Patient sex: M
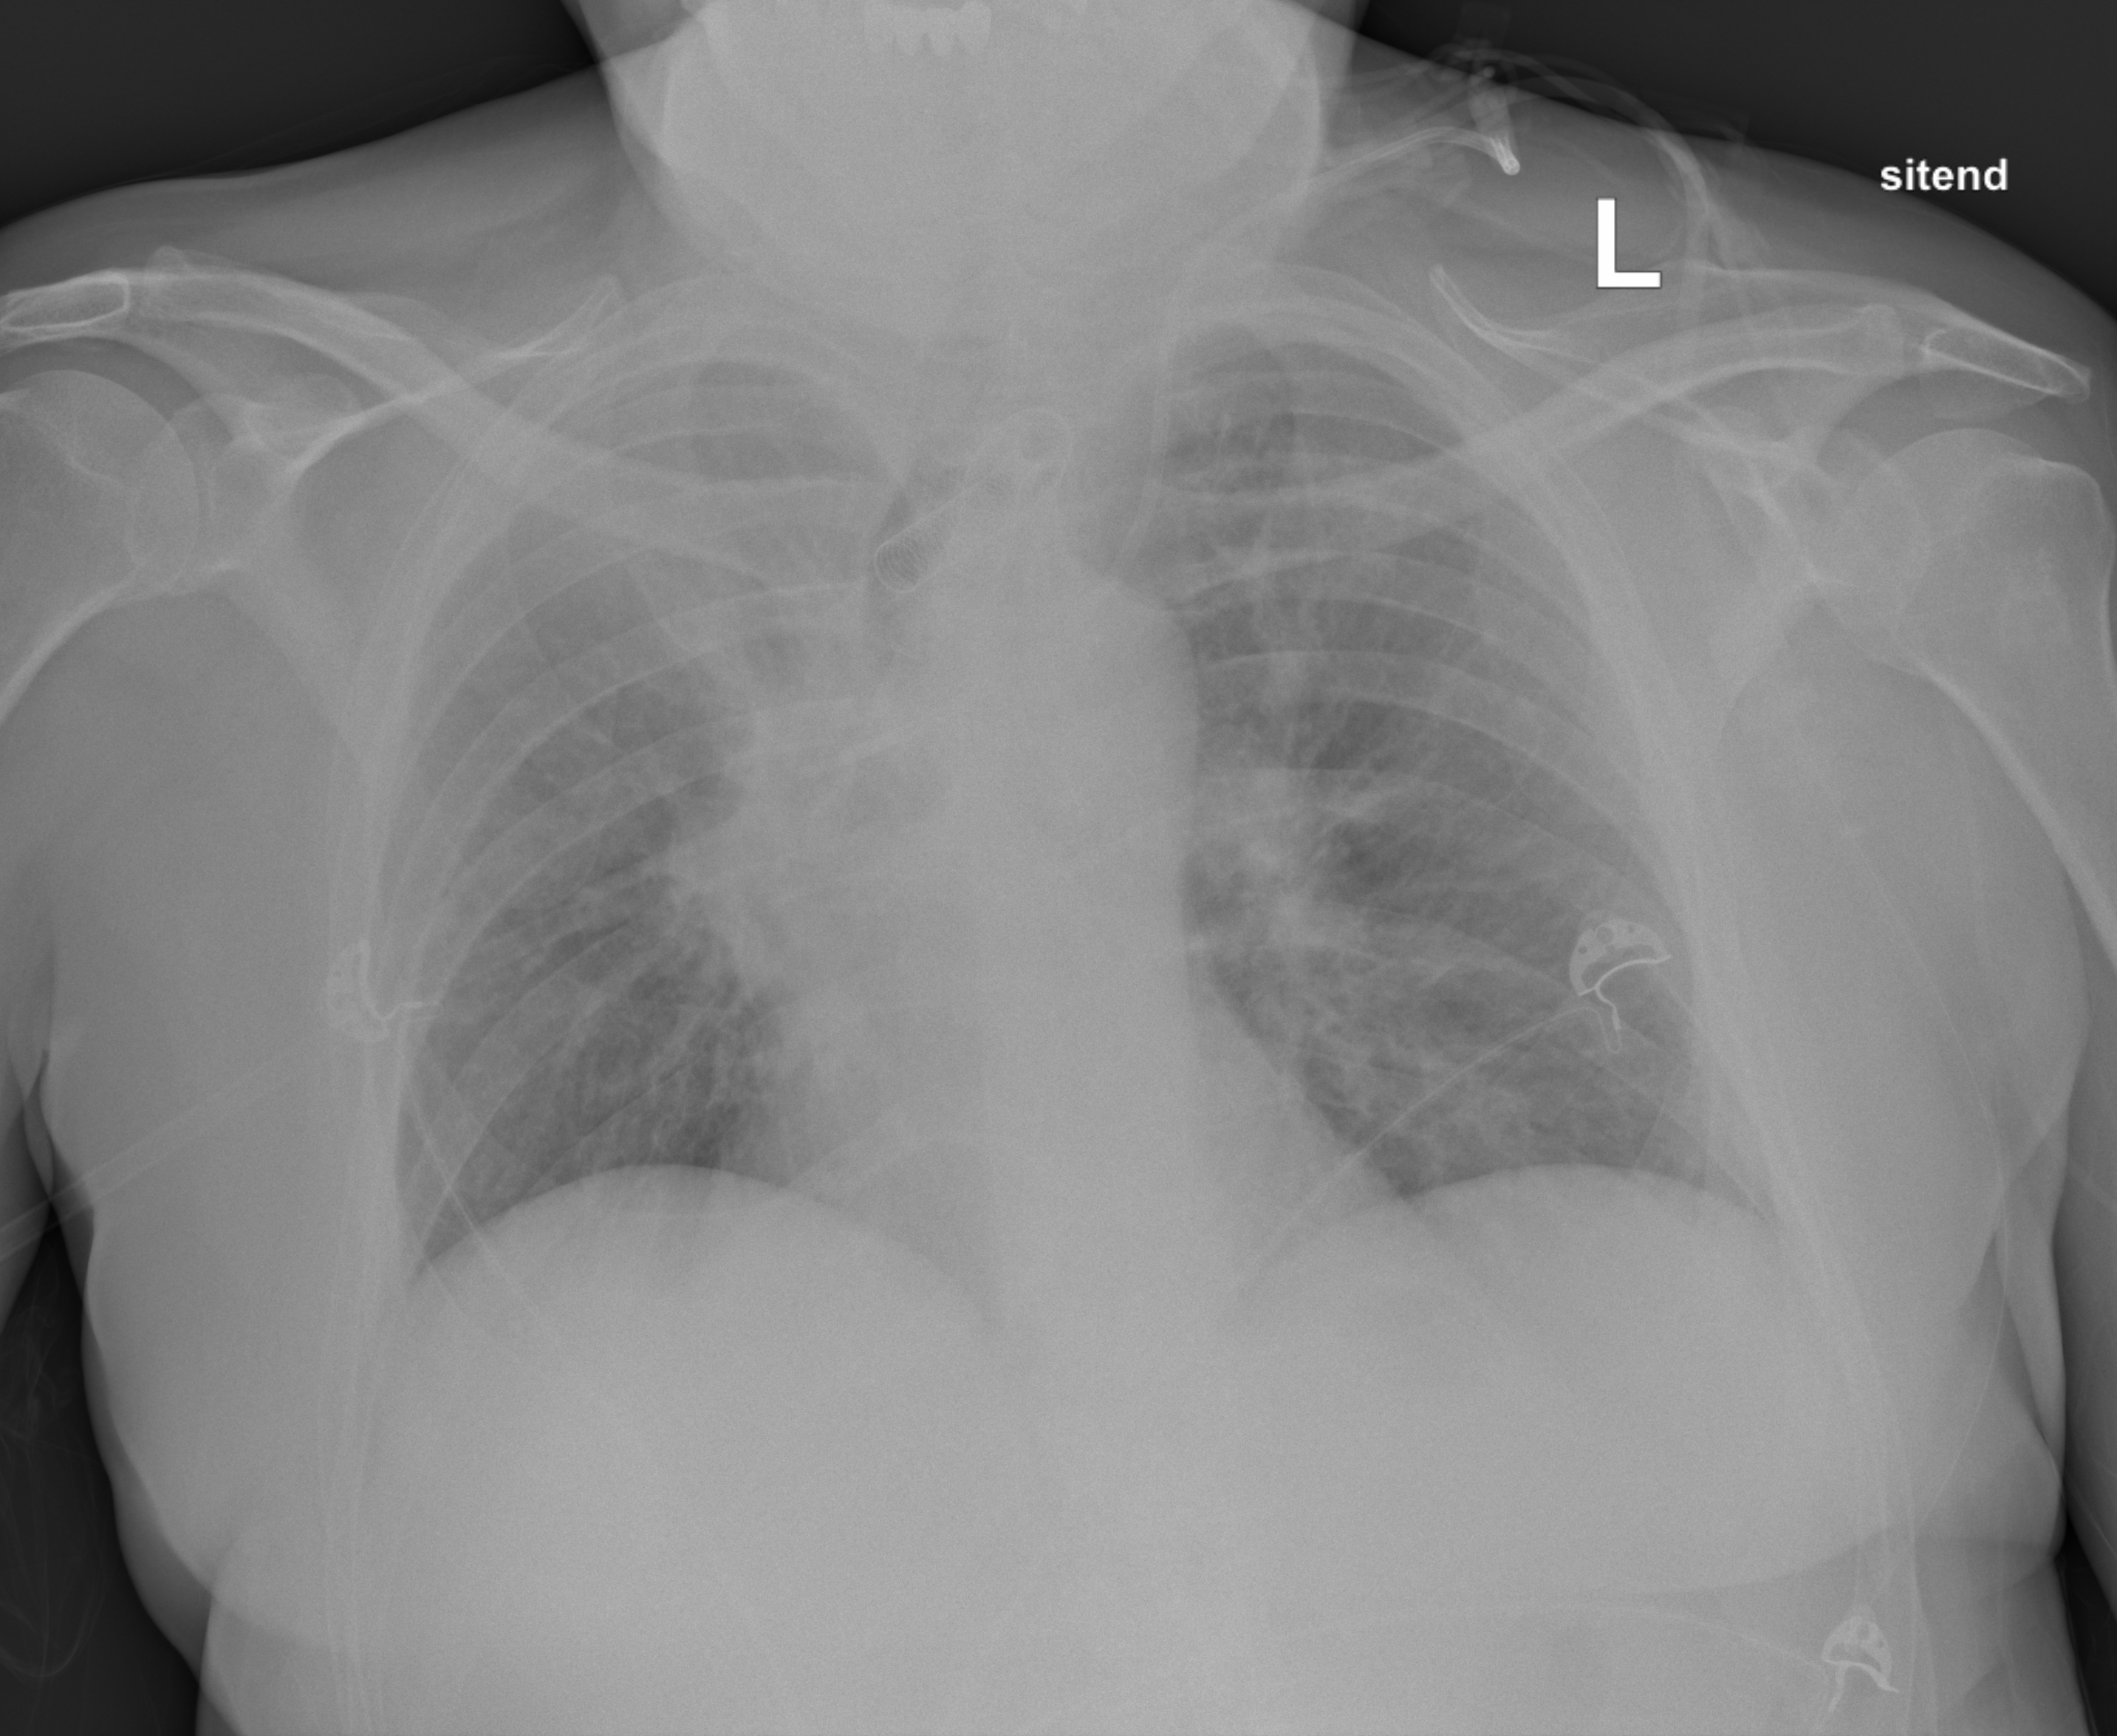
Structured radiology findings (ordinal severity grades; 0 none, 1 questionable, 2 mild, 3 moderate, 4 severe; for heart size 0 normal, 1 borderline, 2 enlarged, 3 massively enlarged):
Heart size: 1
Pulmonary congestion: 2
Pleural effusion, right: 2
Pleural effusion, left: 0
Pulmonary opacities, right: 2
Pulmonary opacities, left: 2
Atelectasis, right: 2
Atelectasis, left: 2